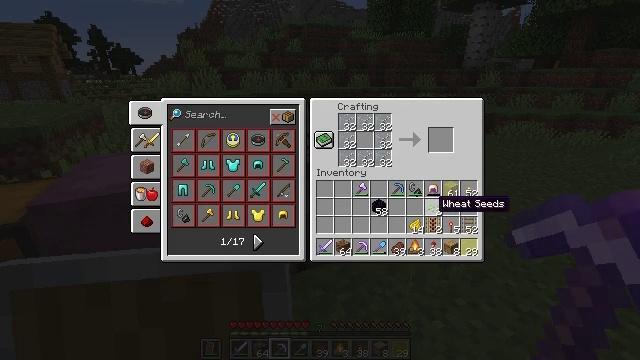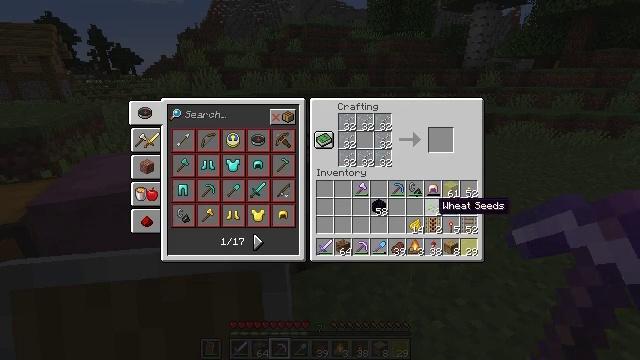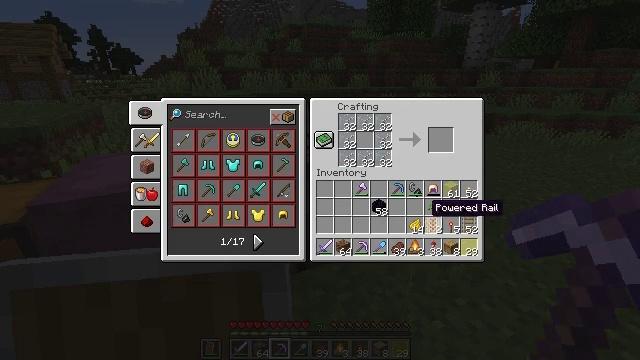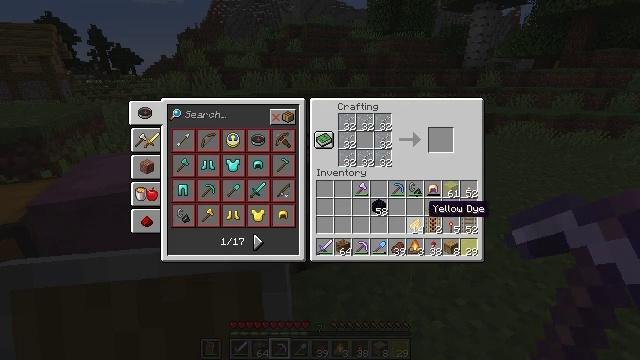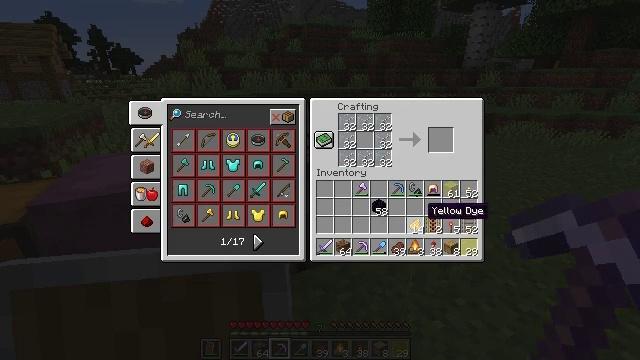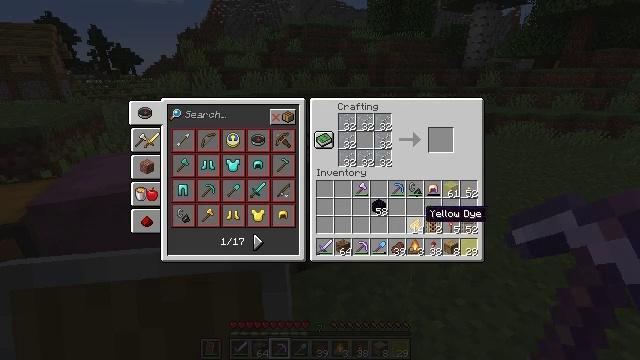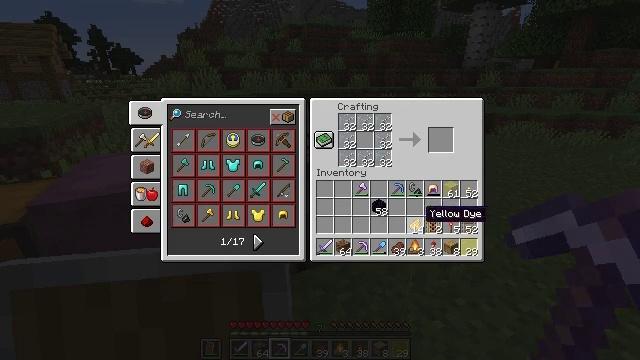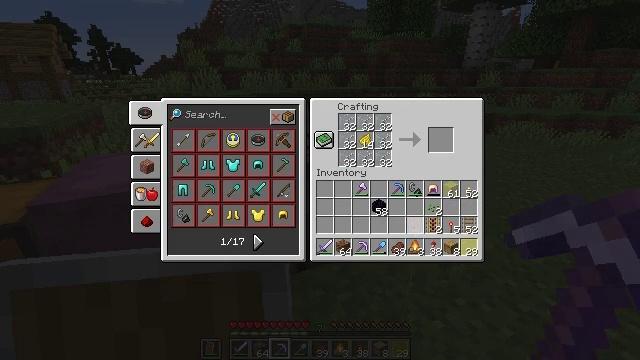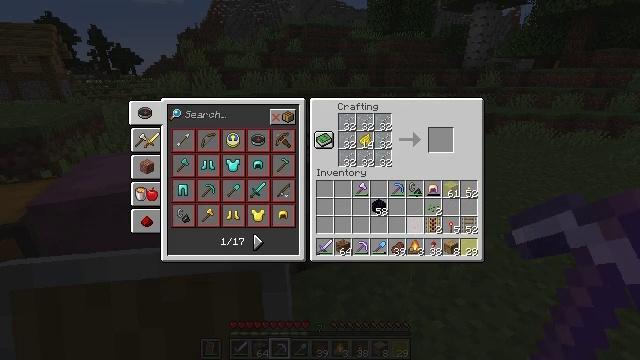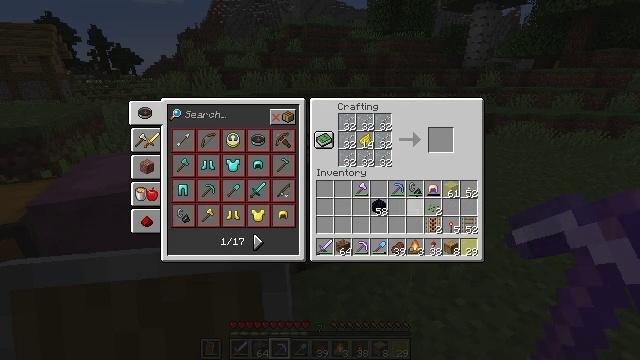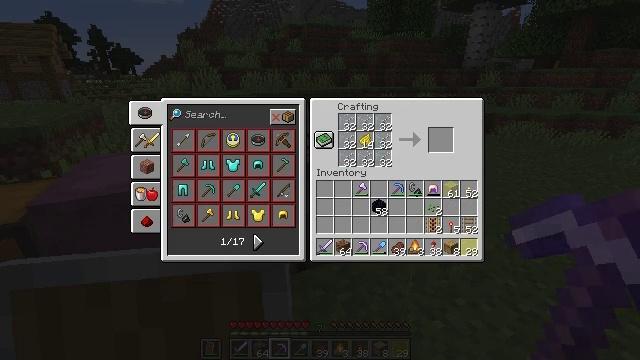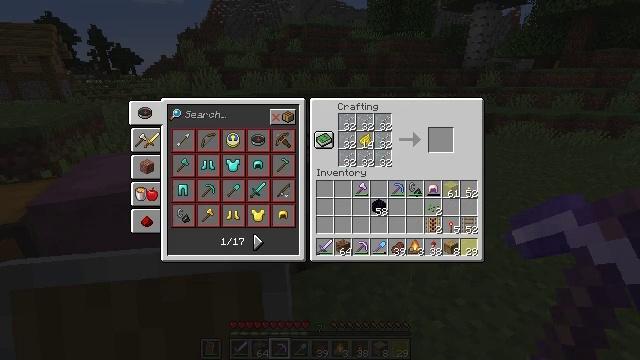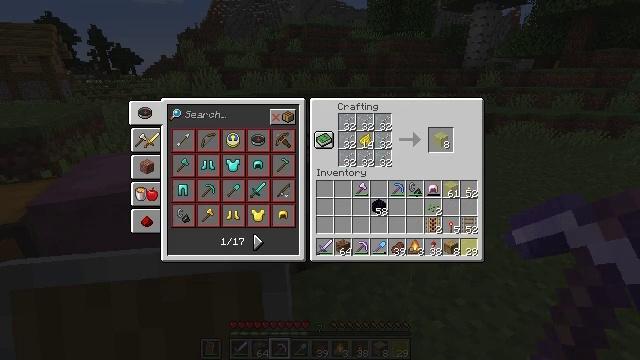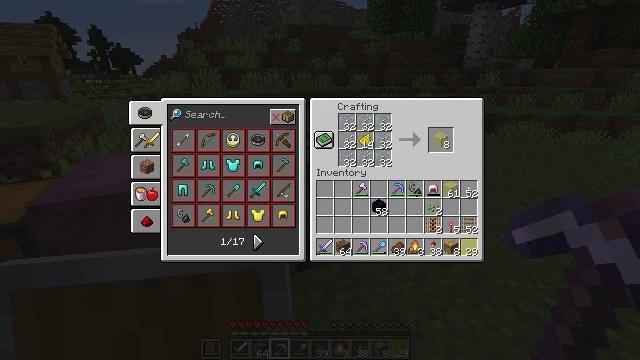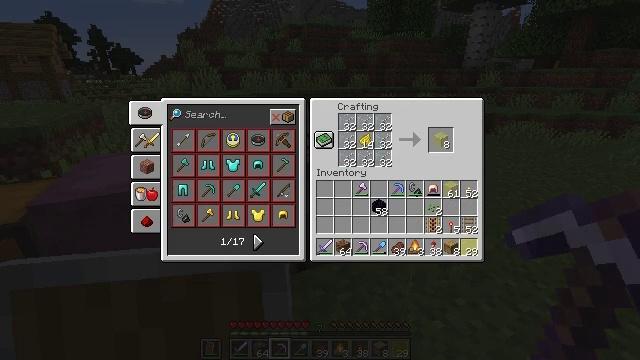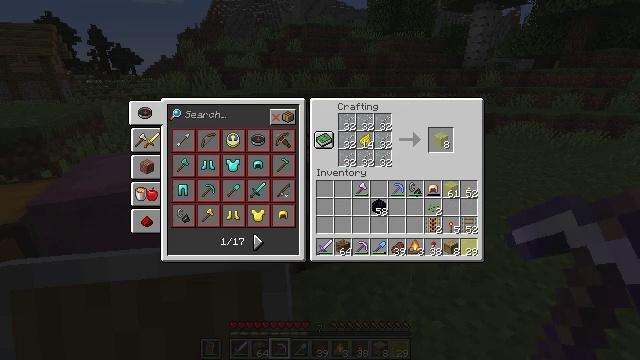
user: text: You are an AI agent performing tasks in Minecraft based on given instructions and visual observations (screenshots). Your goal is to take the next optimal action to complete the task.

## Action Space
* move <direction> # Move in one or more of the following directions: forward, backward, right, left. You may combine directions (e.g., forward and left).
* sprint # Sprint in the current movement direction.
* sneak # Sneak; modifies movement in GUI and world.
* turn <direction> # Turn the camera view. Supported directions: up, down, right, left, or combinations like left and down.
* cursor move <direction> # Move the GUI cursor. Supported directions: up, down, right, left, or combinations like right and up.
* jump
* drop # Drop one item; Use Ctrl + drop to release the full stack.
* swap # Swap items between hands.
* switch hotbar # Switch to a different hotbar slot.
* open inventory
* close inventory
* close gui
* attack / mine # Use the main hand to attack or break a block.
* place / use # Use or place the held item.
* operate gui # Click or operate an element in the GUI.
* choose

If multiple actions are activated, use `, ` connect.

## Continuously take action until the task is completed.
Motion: motion action
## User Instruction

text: Combine yellow dye with glass to craft yellow stained glass.
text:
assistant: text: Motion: sneak
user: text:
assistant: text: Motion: sneak, cursor move left
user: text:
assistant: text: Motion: sneak
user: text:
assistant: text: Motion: sneak
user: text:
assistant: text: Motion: sneak
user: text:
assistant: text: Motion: sneak
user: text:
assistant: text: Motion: sneak, choose
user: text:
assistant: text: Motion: sneak, choose
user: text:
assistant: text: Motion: sneak, cursor move up
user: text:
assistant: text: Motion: sneak, cursor move right and up
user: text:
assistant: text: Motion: sneak, cursor move right and up
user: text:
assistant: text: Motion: cursor move up
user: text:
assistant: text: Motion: no_op
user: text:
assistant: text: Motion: no_op
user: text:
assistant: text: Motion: no_op
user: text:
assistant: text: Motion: no_op
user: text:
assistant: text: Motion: no_op
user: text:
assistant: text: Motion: sneak
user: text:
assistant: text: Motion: sneak
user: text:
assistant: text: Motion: sneak
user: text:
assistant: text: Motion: sneak
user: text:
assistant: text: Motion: sneak
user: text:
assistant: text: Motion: sneak
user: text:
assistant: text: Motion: sneak
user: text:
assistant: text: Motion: sneak
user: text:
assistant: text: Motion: sneak
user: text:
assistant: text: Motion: sneak
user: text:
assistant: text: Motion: sneak, choose
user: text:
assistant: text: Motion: sneak, choose
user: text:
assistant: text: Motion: sneak